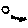
Label: hexagon